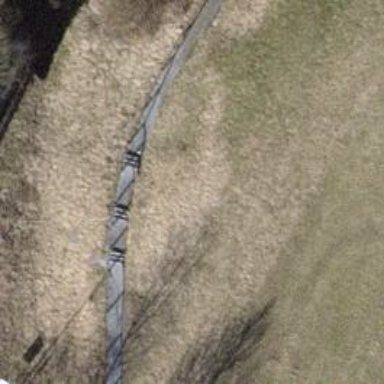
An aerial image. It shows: Set of compacted steps along the road.